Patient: sex F, age 82
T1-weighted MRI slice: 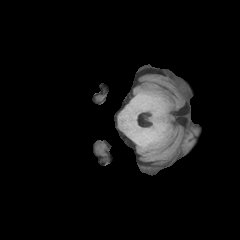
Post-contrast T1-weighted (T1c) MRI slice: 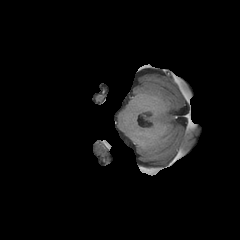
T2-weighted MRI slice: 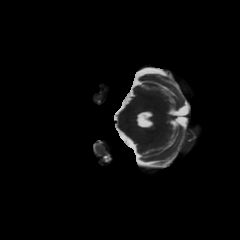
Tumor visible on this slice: no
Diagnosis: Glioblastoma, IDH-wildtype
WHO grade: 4